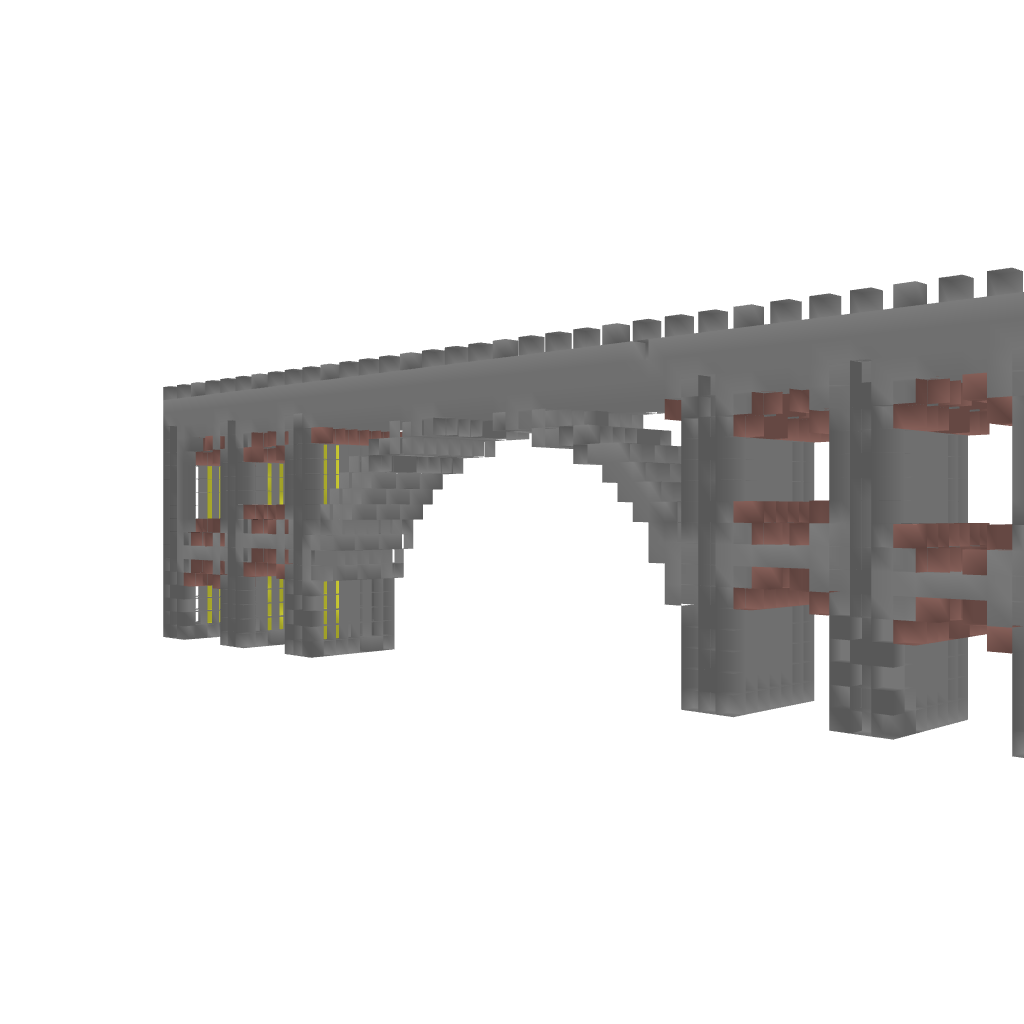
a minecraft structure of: high quality large stone brick bridge